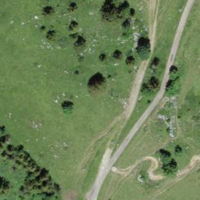
EUNIS habitat code: 23
Species observed at this site:
Phylloscopus collybita
Regulus regulus